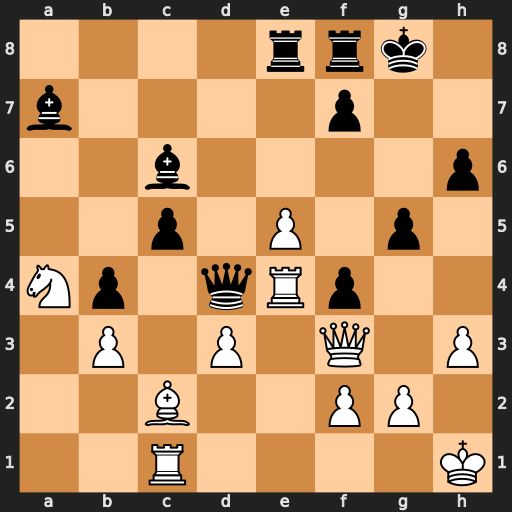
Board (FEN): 4rrk1/b4p2/2b4p/2p1P1p1/Np1qRp2/1P1P1Q1P/2B2PP1/2R4K
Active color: w
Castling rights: -
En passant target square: -
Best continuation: Rxd4 Bxf3 Rd7 Bb8 gxf3